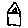
Label: house